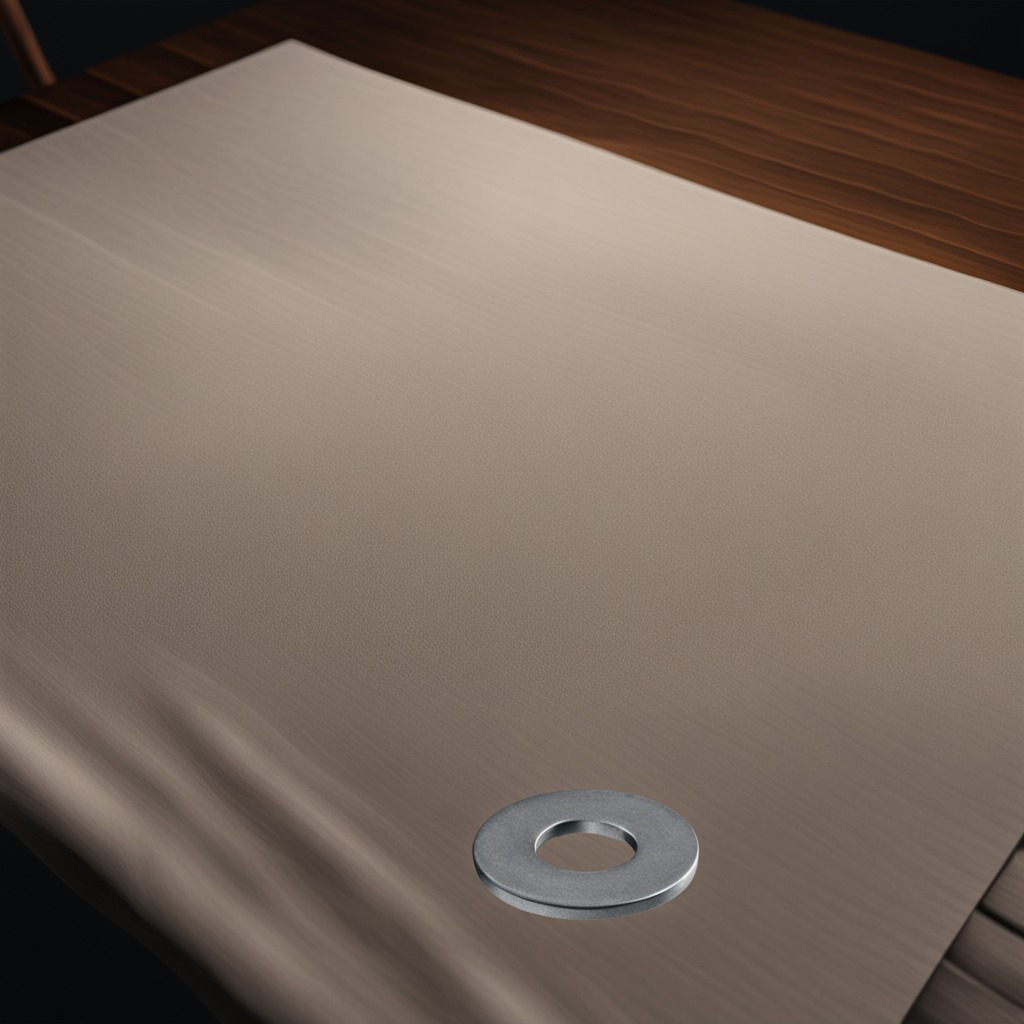
A flat metal washer lying on a wooden table inside a workshop at night soft shadows worn but beneath the cloth.